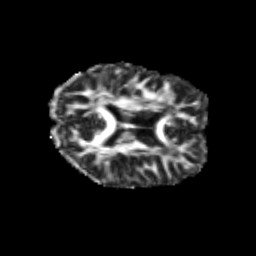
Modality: FA
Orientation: axial
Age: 25
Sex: female
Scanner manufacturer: siemens
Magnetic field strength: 3 T
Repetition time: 3.5 s
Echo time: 0.113 s